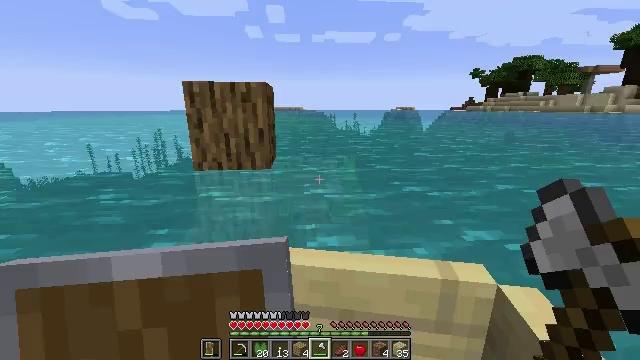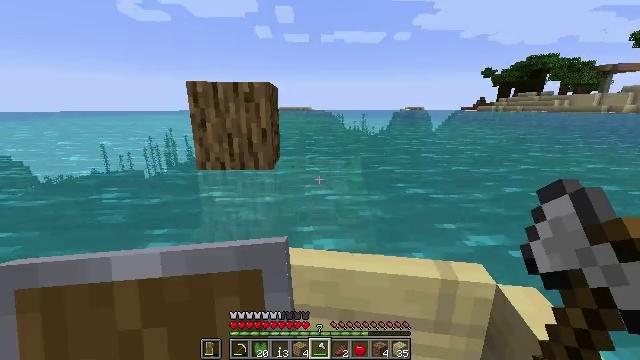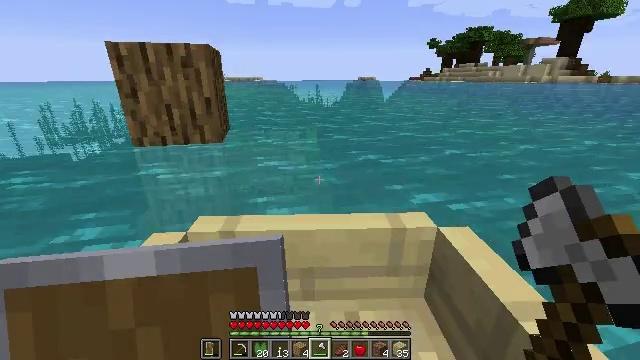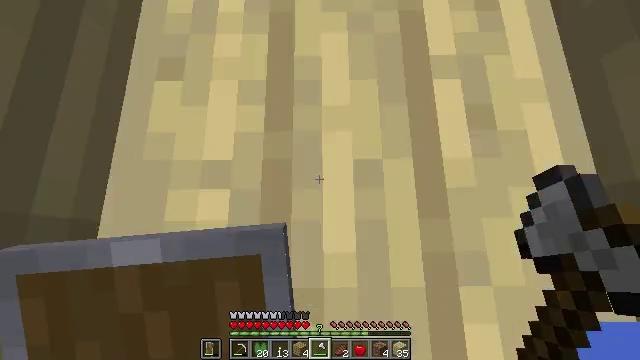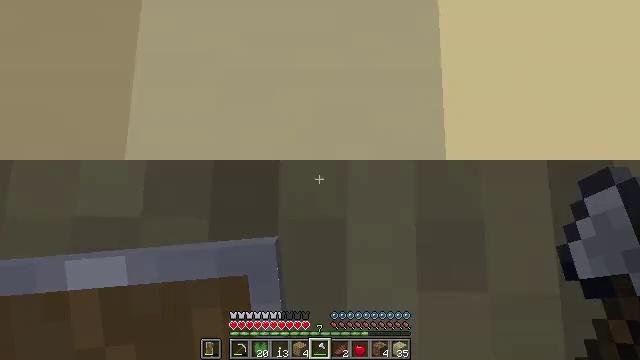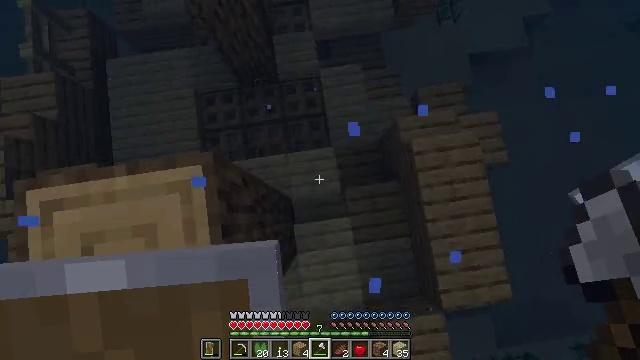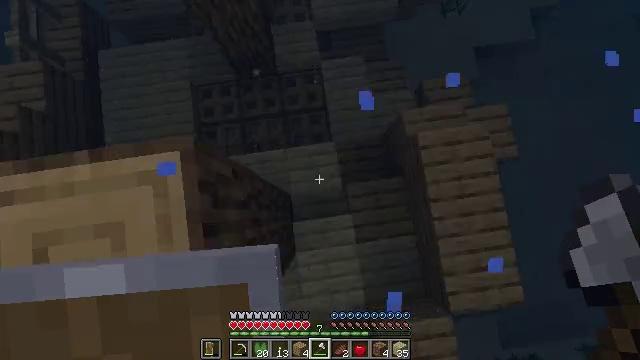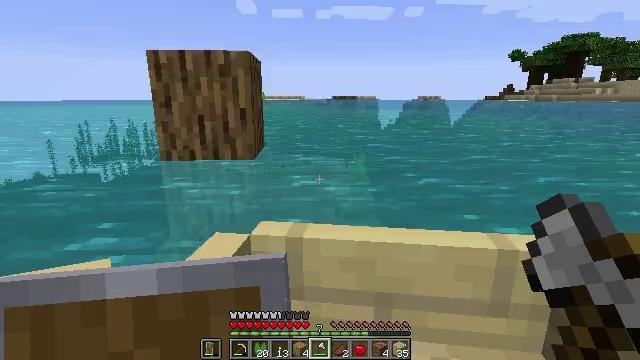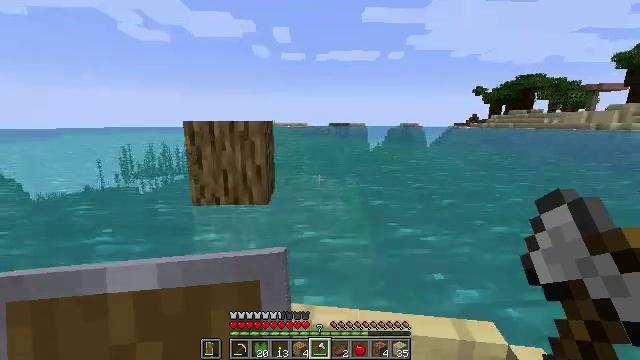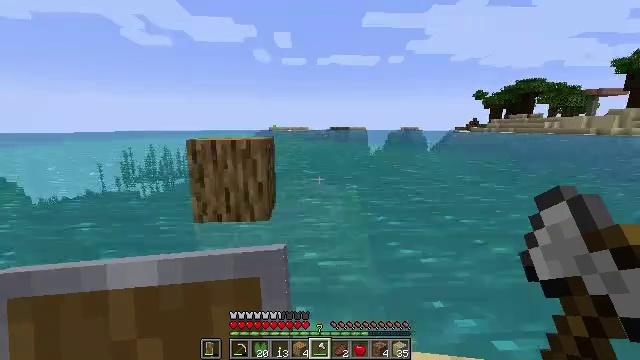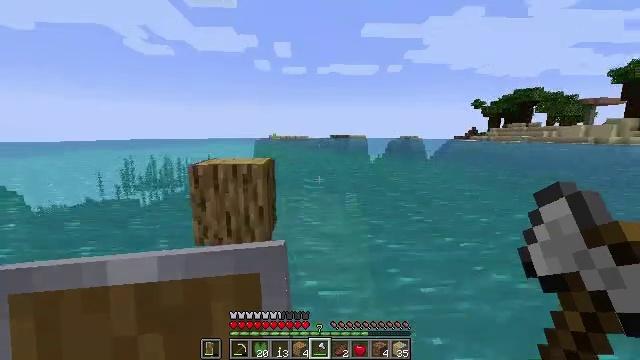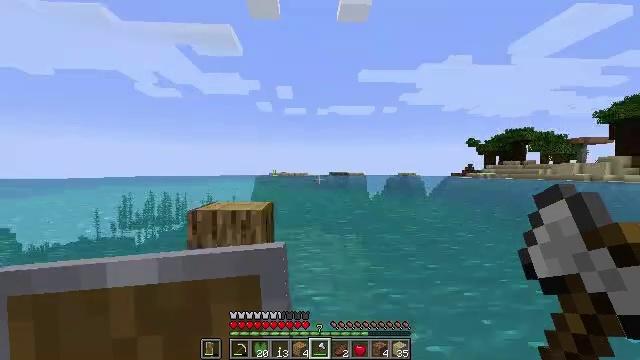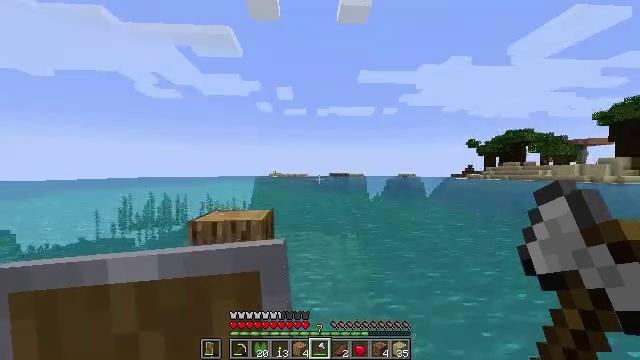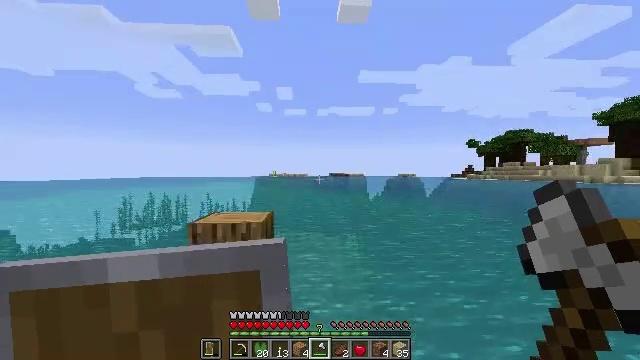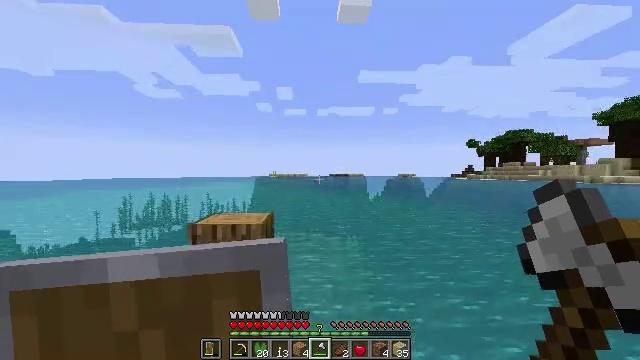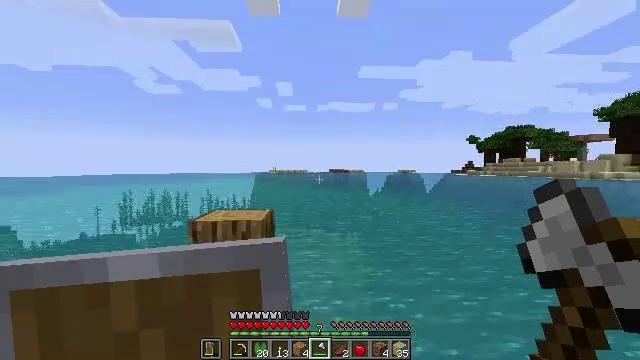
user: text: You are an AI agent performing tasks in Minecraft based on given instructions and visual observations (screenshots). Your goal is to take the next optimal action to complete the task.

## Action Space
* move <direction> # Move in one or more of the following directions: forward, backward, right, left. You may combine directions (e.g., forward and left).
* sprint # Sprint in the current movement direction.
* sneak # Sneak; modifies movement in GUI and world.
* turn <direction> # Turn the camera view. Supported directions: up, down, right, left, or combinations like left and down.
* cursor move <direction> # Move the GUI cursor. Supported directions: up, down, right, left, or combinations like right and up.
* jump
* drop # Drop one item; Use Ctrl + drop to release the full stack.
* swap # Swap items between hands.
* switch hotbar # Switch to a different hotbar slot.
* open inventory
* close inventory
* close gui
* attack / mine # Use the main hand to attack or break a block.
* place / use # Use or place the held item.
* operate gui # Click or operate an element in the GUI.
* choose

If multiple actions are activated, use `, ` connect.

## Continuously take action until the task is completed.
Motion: motion action
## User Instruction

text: Break the birch slab to collect it.
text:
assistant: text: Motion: sneak
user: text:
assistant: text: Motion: sneak, turn right and down
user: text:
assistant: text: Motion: turn left and down
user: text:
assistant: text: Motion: turn down
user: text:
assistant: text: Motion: no_op
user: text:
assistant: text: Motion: no_op
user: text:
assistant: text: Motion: no_op
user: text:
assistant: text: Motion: turn up
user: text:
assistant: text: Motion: no_op
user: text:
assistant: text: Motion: turn up
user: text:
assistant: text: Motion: turn up
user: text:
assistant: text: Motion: no_op
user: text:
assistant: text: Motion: no_op
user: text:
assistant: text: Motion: no_op
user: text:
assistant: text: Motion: no_op
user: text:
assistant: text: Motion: turn left and down
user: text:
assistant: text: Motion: turn left and down
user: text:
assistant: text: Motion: turn left and down
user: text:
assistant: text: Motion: no_op
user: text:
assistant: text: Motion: no_op
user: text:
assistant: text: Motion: no_op
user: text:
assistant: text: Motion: no_op
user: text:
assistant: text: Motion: no_op
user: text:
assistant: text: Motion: turn left and down
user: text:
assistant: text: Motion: turn left and down
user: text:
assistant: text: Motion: turn left and down
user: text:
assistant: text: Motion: no_op
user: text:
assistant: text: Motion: no_op
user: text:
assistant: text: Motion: no_op
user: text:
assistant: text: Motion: no_op